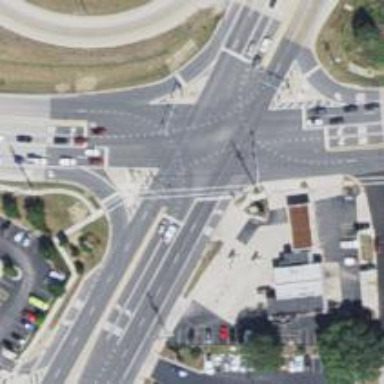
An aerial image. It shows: Footway located on traffic island.